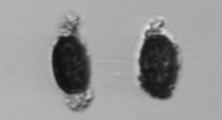
Label: Thalassiosira_TAG_external_detritus